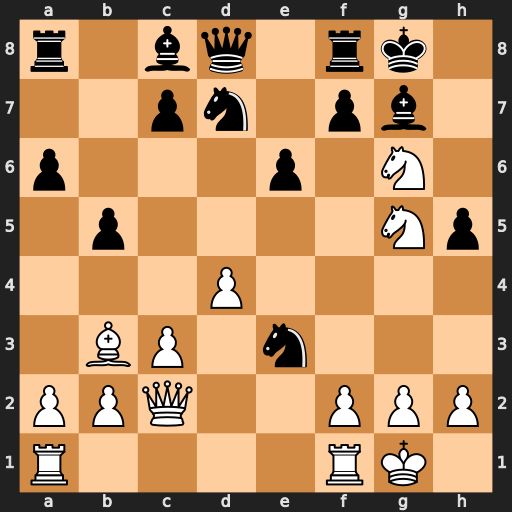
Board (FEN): r1bq1rk1/2pn1pb1/p3p1N1/1p4Np/3P4/1BP1n3/PPQ2PPP/R4RK1
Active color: w
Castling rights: -
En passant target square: -
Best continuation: Ne7+ Qxe7 Qh7#